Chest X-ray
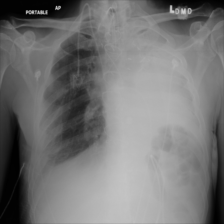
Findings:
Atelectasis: negative
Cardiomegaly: negative
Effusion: negative
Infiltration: negative
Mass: negative
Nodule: negative
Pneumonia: negative
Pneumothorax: negative
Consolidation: negative
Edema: negative
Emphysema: negative
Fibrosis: negative
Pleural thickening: negative
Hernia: negative